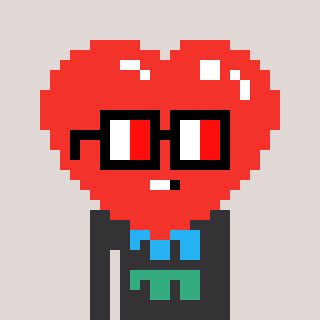
a pixel art character with square glasses with black frames and red eyes, a heart-shaped head and a grayscale-colored body on a warm background